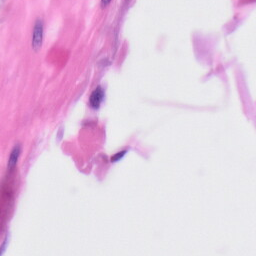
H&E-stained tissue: Skin